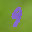
Label: 9